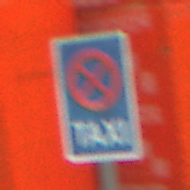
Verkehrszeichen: Taxenstand
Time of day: MorningAfternoon
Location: Outdoor (Suburban)
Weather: PartlyCloudy
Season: NotSpecified
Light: Natural